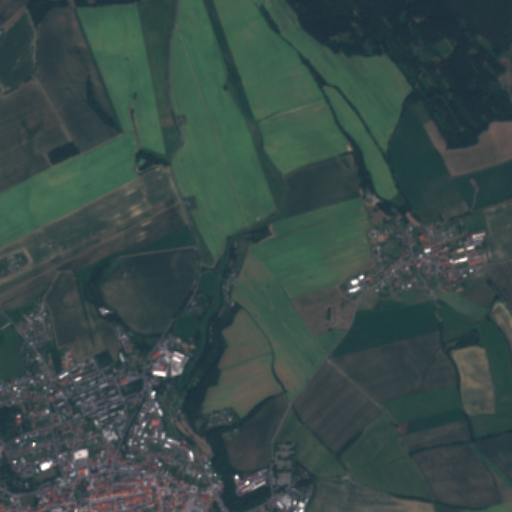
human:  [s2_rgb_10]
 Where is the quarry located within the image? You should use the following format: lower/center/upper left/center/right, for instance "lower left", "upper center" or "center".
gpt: The quarry is located in the lower center of the image.
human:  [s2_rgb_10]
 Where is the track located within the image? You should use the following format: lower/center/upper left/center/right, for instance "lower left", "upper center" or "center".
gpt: The track is located in the lower left of the image.
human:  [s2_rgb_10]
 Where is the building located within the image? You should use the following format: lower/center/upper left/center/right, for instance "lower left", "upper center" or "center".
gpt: There is no building in the image.